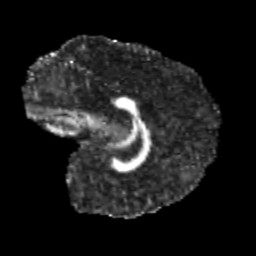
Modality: FA
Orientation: sagittal
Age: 10
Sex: male
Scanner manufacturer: siemens
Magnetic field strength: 3 T
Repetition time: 3.8 s
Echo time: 0.07 s